Fundus camera: zeiss
Shooting center: fovea
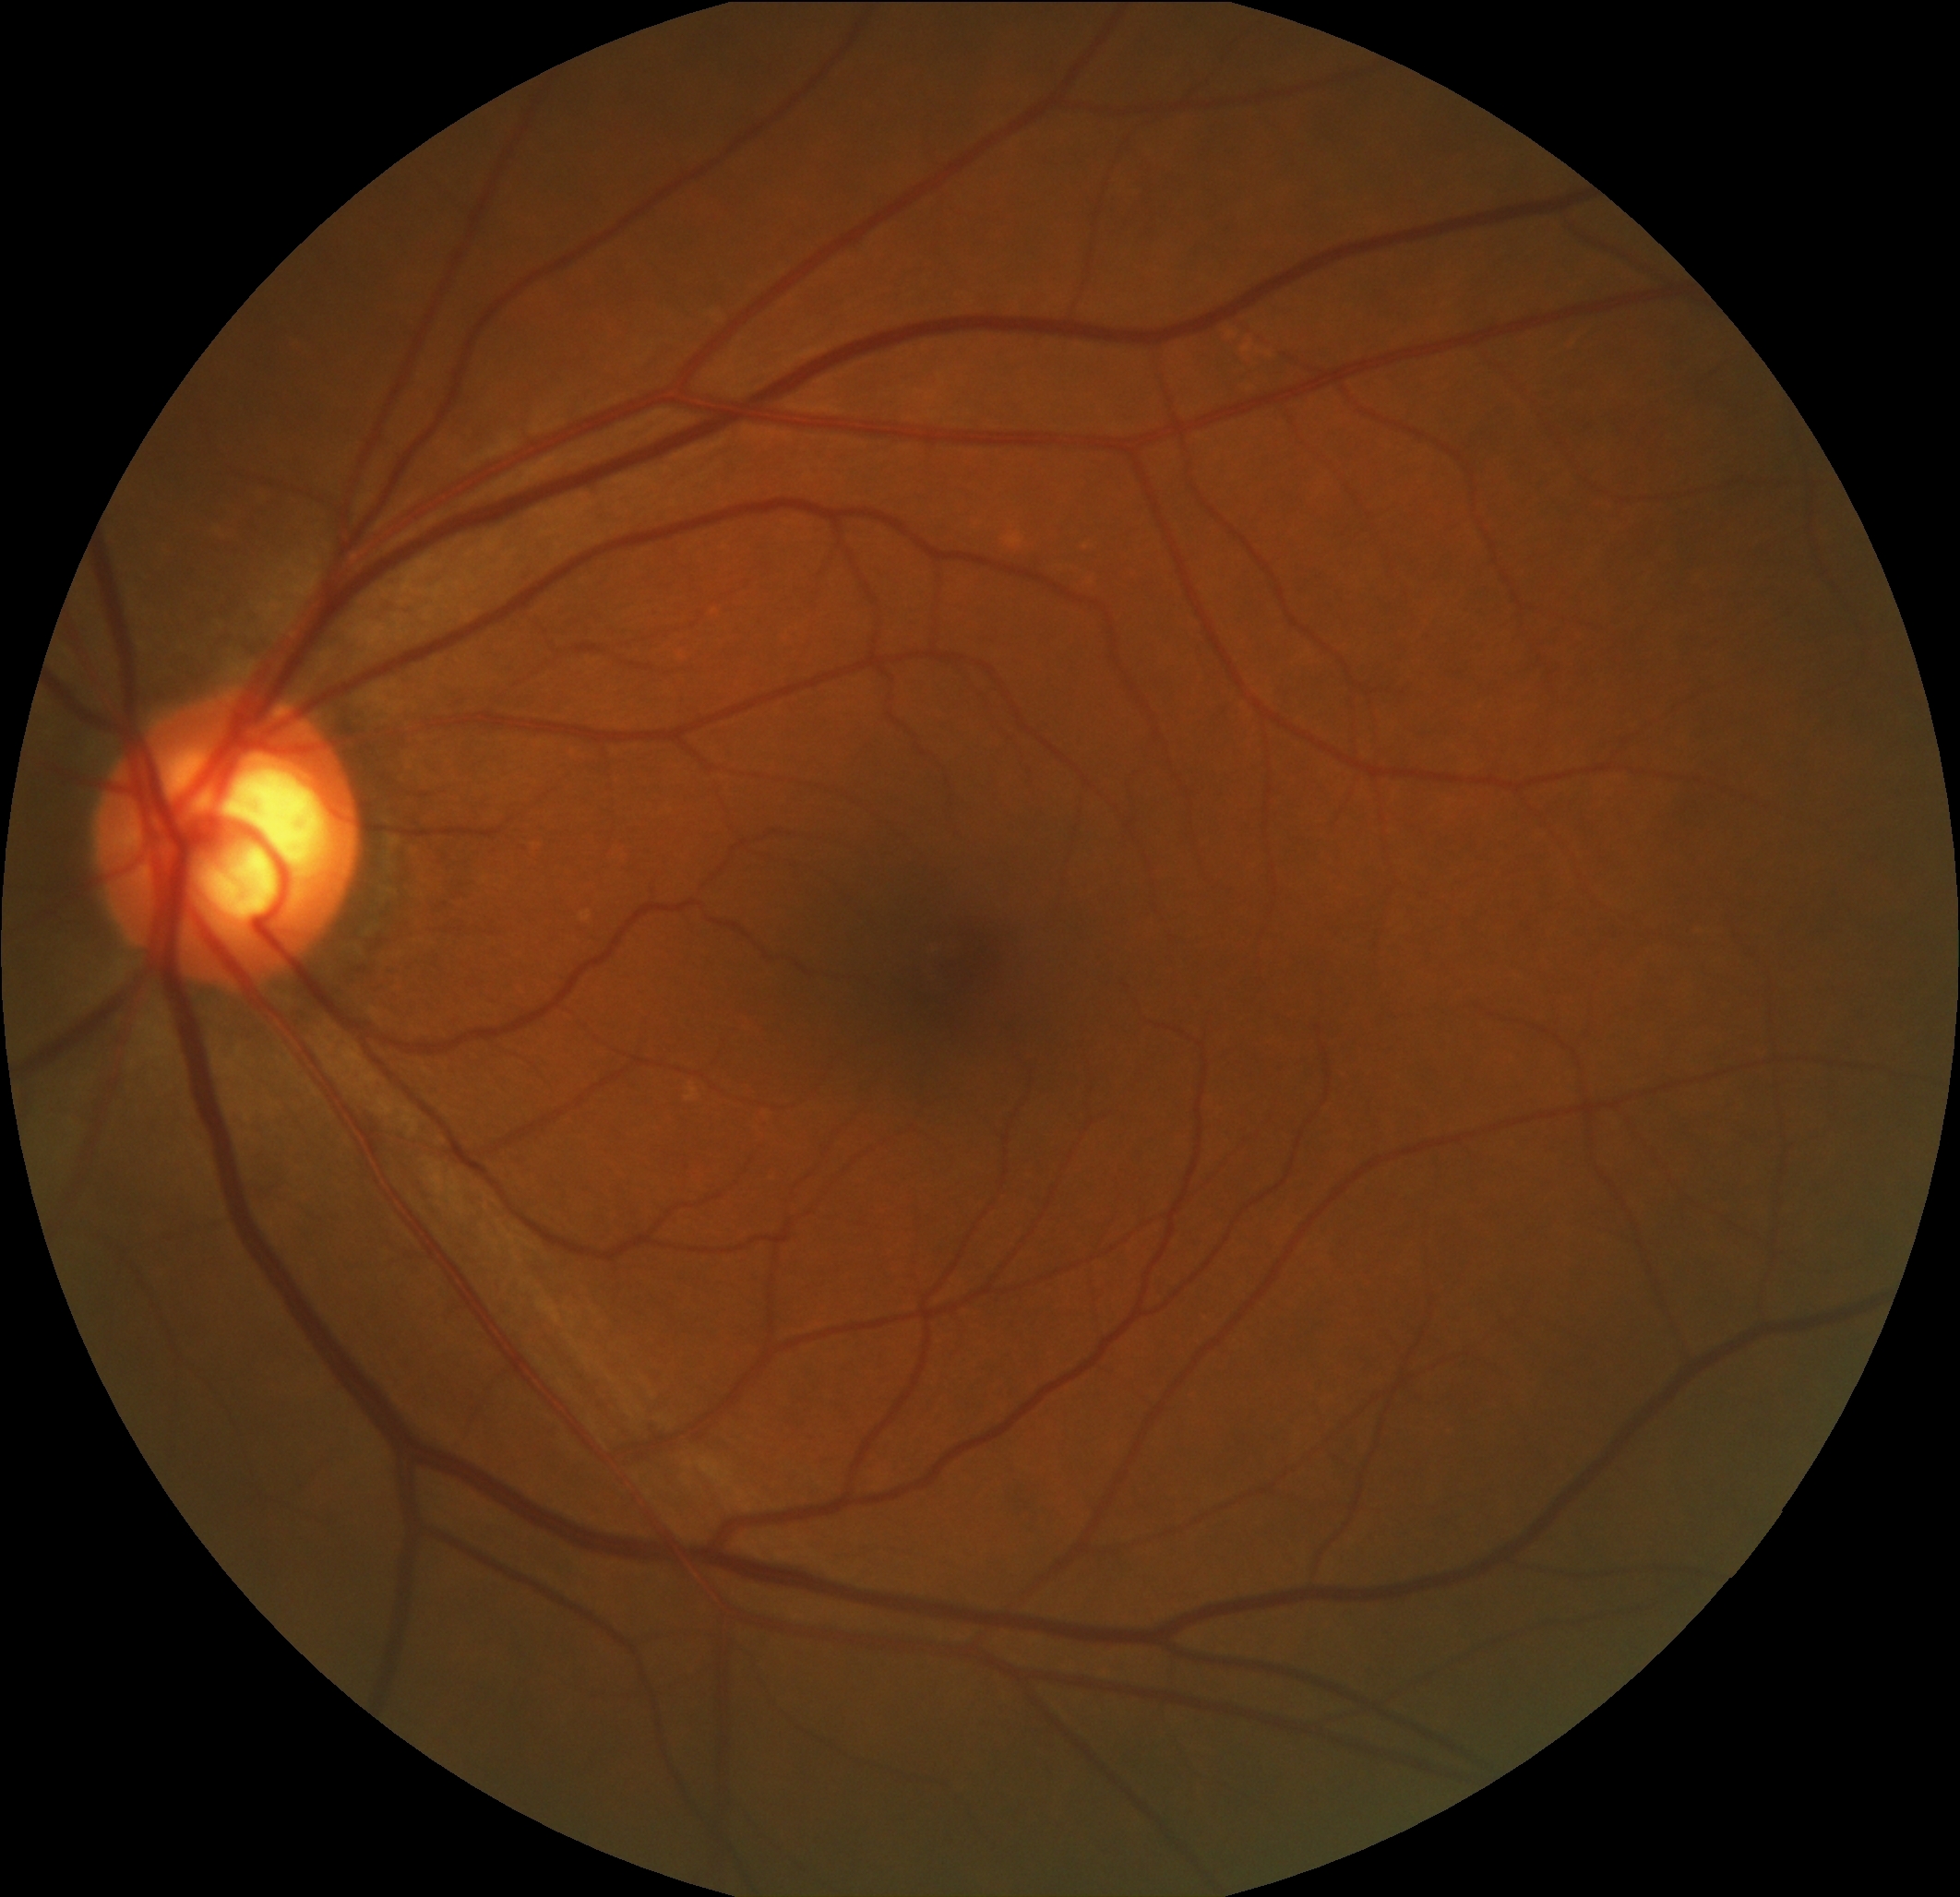
Pathologic myopia: no
Patchy retinal atrophy: absent
Retinal detachment: absent